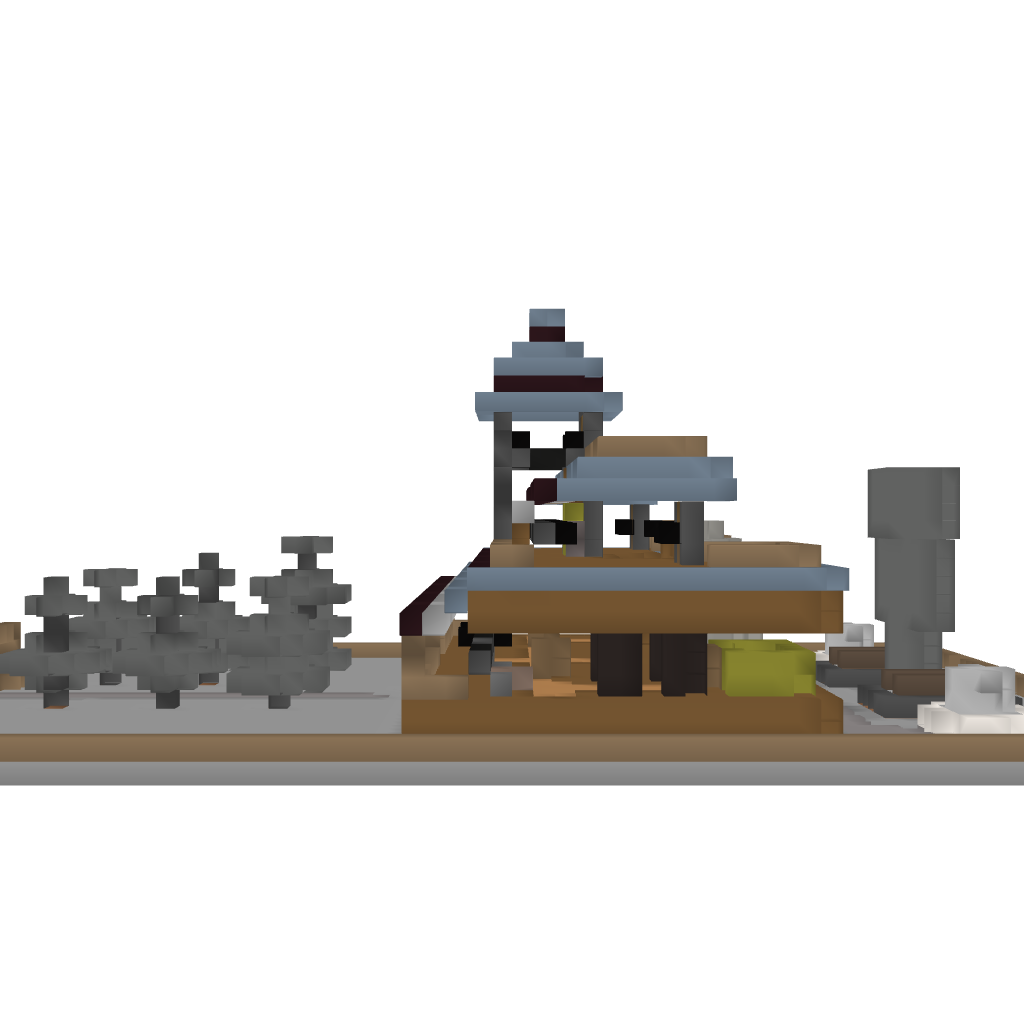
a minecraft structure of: Victorian Mansion House